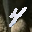
Label: 4